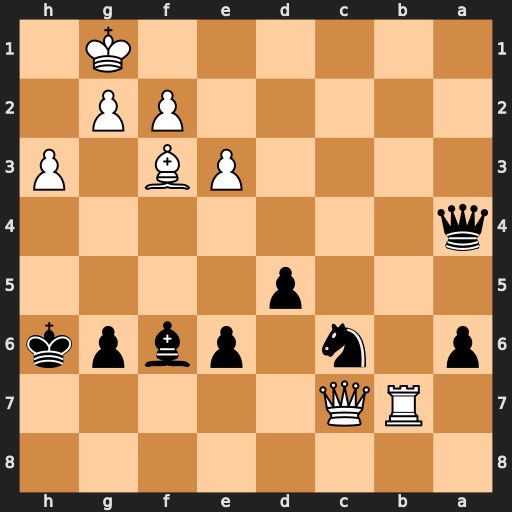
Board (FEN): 8/1RQ5/p1n1pbpk/3p4/q7/4PB1P/5PP1/6K1
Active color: b
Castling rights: -
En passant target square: -
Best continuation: Qa1+ Kh2 Be5+ g3 Bxc7